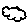
Label: cloud